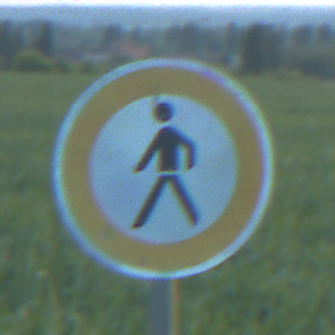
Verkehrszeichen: VerbotFussgaenger
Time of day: SunriseSunset
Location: Outdoor (Nature)
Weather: PartlyCloudy
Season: NotSpecified
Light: Natural